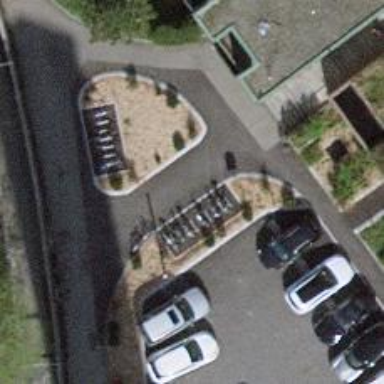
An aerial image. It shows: Bicycle parking facility.